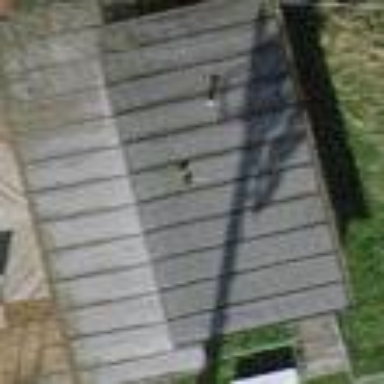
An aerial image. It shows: Hut with gabled roof.